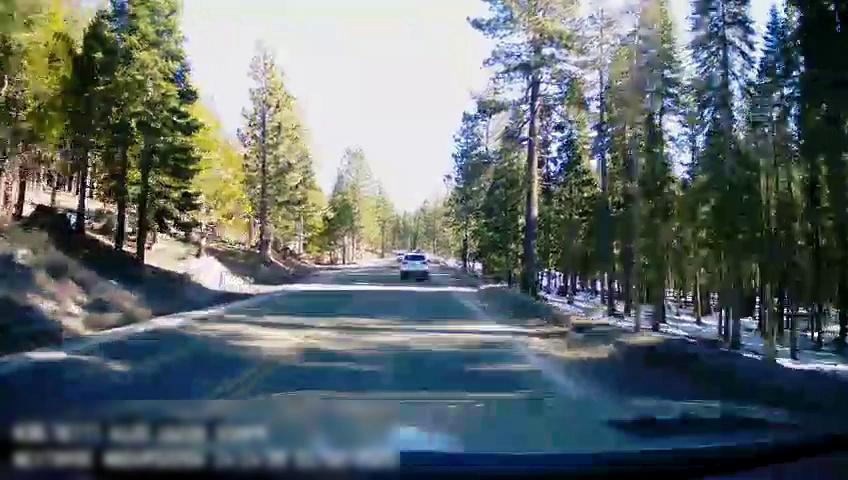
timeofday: Day
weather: Sunny
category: Drivable Space
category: Vehicles | SUV